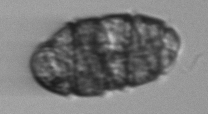
Label: Margalefidinium